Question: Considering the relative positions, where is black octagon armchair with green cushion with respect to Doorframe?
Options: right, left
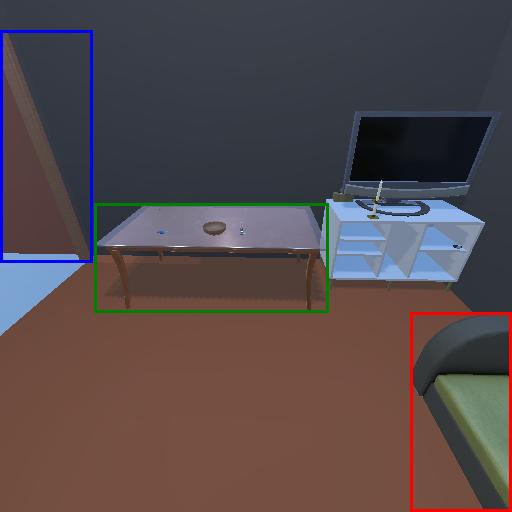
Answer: right